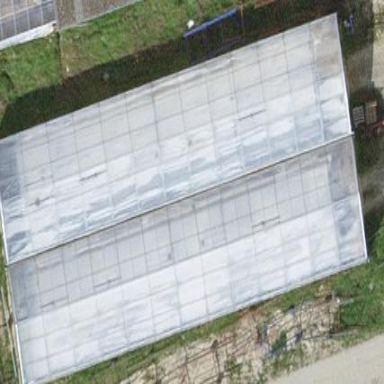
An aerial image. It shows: Greenhouse.